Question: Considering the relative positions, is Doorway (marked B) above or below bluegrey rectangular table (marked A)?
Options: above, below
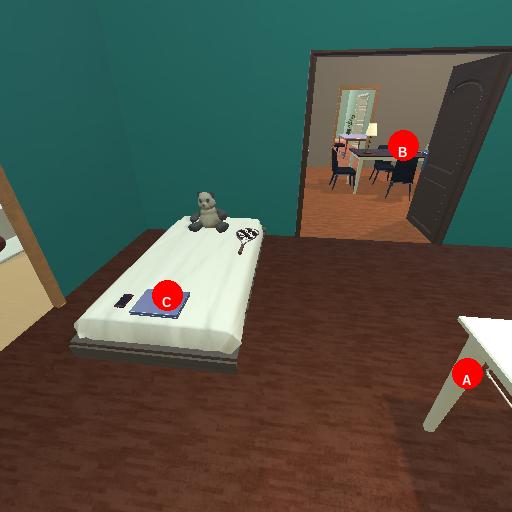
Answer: above